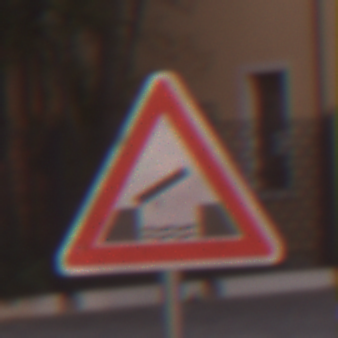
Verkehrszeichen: BeweglicheBruecke
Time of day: SunriseSunset
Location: Outdoor (Urban)
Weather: Clear
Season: NotSpecified
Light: Natural